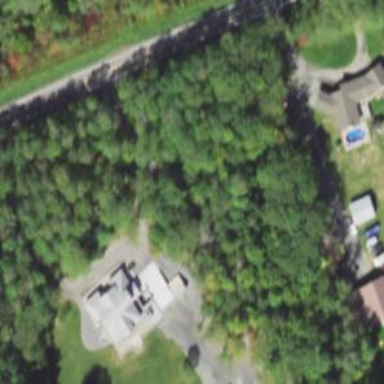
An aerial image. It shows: Driveway leading to service road.